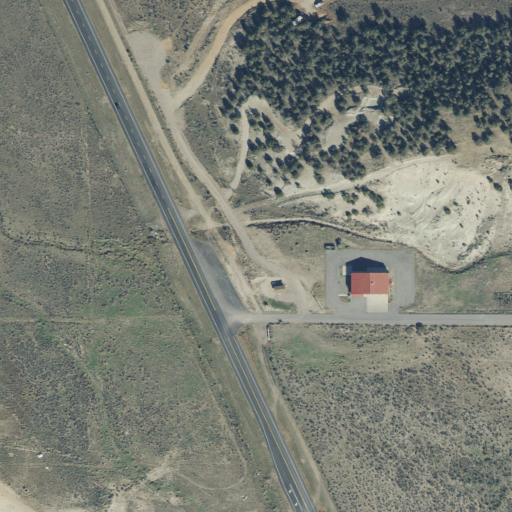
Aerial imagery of valley in Utah named Snail Hollow containing shrub, evergreen forest, low intensity development, open development, and medium intensity development